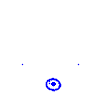
Particle: electron